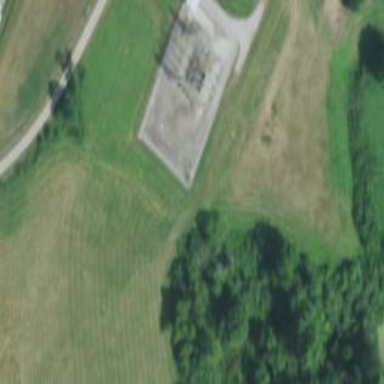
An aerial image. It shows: Power substation.